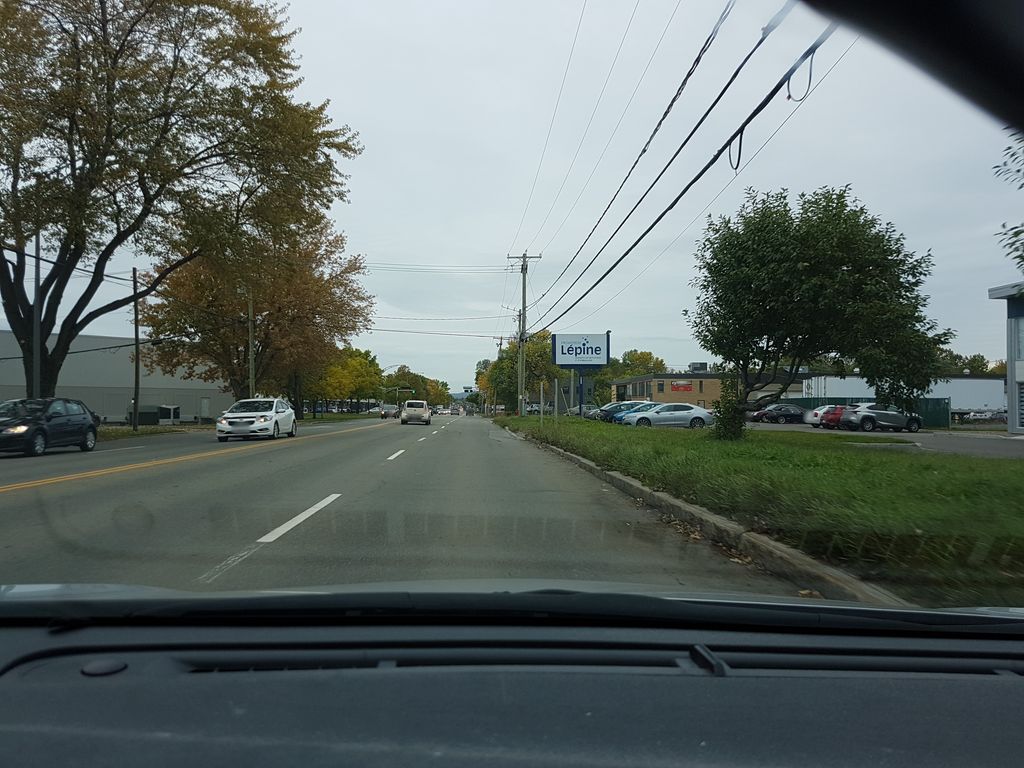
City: quebec_city